Question: I have two routes: '/' and '/:term'
'/' Shows all the jobs.
'/:term' shows a set of filtered jobs (for).
Both the routes use the same template with renderTemplate hook.
link-to is actually generating the links properly '{{link-to 'Rails' 'term' 'rails' class="list-group-item"}}'
But on clicking, ember throws error. Whereas, when I visit the same link manually '/#/rails', it works fine.
<URL>
Thanks

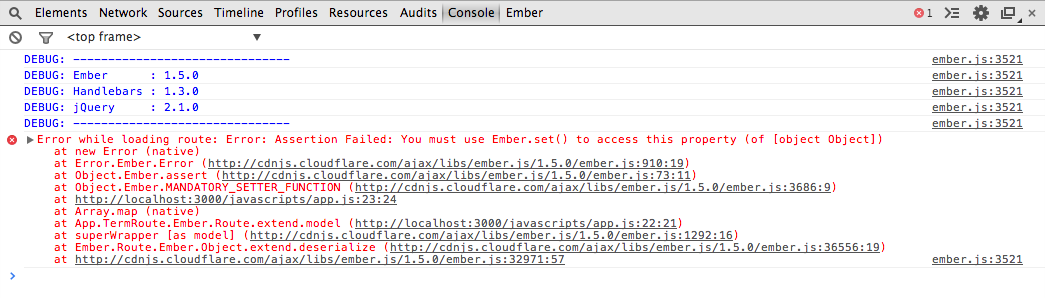
Answer: I can't tell you why this only happens when clicking the link, but your error says that you're not setting the 'description' property properly. On line 23, change this:
'''
item.description = decodeURI(item.description);
'''
to this:
'''
item.set('description', decodeURI(item.get('description')));
'''
Ember getters and setters are kind of a pain, but they're what make Ember work. You to use them when interacting with Ember objects.